Field crop: maize
Growth stage: 2
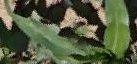
Species: maize